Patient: sex M, age 58
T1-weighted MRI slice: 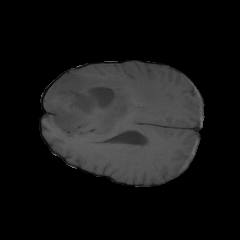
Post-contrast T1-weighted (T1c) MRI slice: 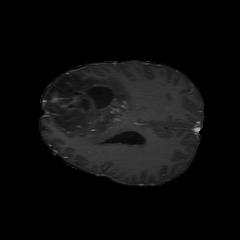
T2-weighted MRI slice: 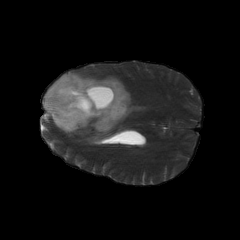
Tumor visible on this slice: yes
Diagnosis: Astrocytoma, IDH-mutant
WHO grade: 4